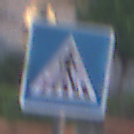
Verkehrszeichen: FussgaengerueberwegLinks
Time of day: SunriseSunset
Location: Outdoor (Urban)
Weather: PartlyCloudy
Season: NotSpecified
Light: Natural